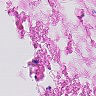
Metastatic tissue present: no